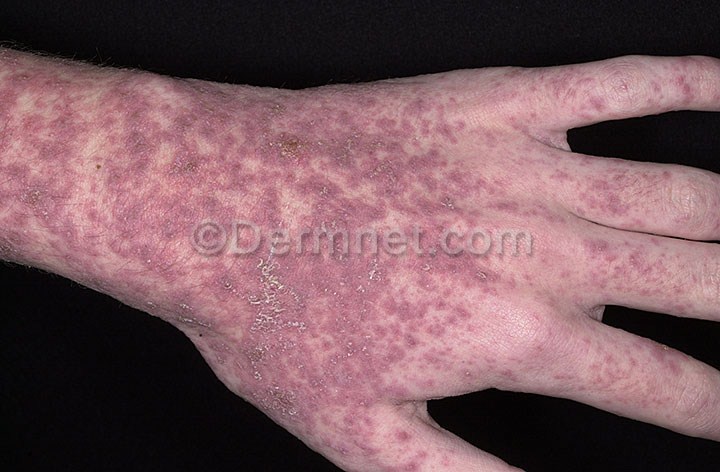
Disease: Psoriasis pictures Lichen Planus and related diseases